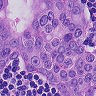
Metastatic tissue present: yes